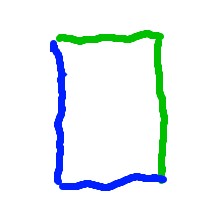
Shape: rectangle